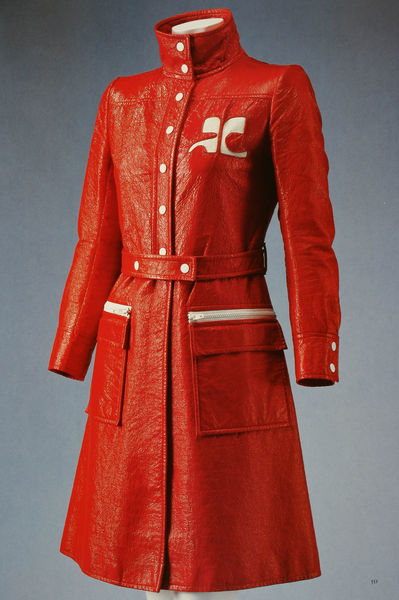
Titel: Mantelkleid
Künstler: André Courrèges
Standort: Kyoto (Japan)
Institution: Kyoto Costume Institute
Schlagwörter: blau, weiß, frankreich, frau, kleid, gürtel, rot, mode, kleidung, kragen, ärmel, mantel, modern, lack, knöpfe, knopfleiste, foto, fotografie, wei, uniform, manschette, stehkragen, leder, taschen, kyoto, regenmantel, reissverschluss, damenmantel, manteltaschen, paspeln, courreges, druckknöpfe, coureges